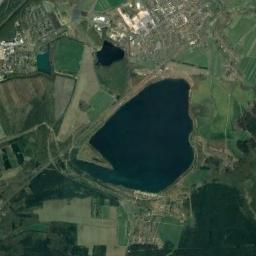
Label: lake